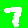
Digit: 7